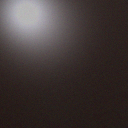
Screen state: off